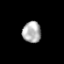
Tissue: prostate
Cell type: Fibroblasts
Senescence score: 0.7293
Nuclear area (px): 388
Mean DAPI intensity: 172.995